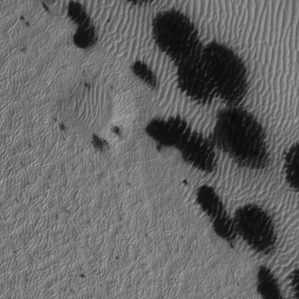
Label: frost